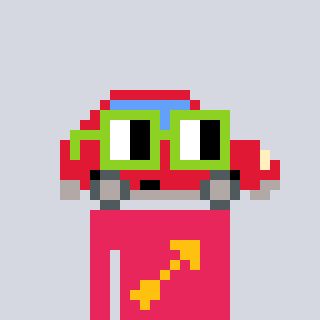
a pixel art character with square light green glasses, a car-shaped head and a redpinkish-colored body on a cool background